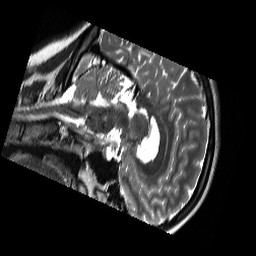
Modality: T2w
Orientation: sagittal
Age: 19
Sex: female
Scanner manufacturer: siemens
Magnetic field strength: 3 T
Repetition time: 13.52 s
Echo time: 0.088 s